You are looking at the unprocessed time series of a bearing vibration snapshot. Classify the bearing condition as one of: normal, inner_race, outer_race, ball.
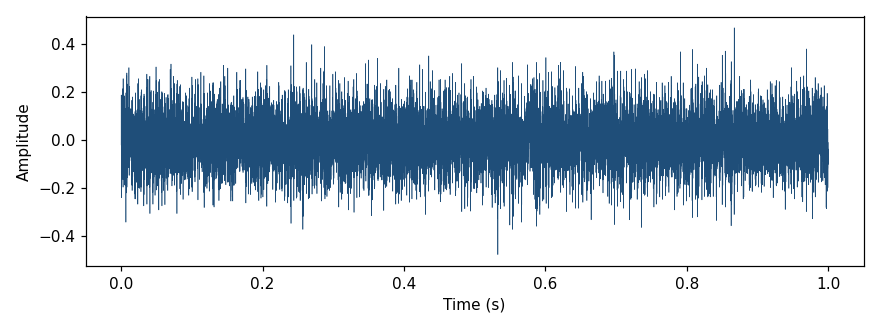
Answer: outer_race